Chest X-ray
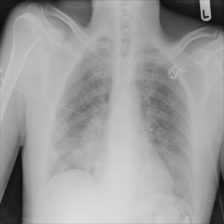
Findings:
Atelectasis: positive
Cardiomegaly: negative
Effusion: negative
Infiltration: negative
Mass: negative
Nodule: negative
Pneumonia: negative
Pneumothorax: negative
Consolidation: negative
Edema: negative
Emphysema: negative
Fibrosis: negative
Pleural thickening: negative
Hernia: negative